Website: bh-photo
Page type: billing-address
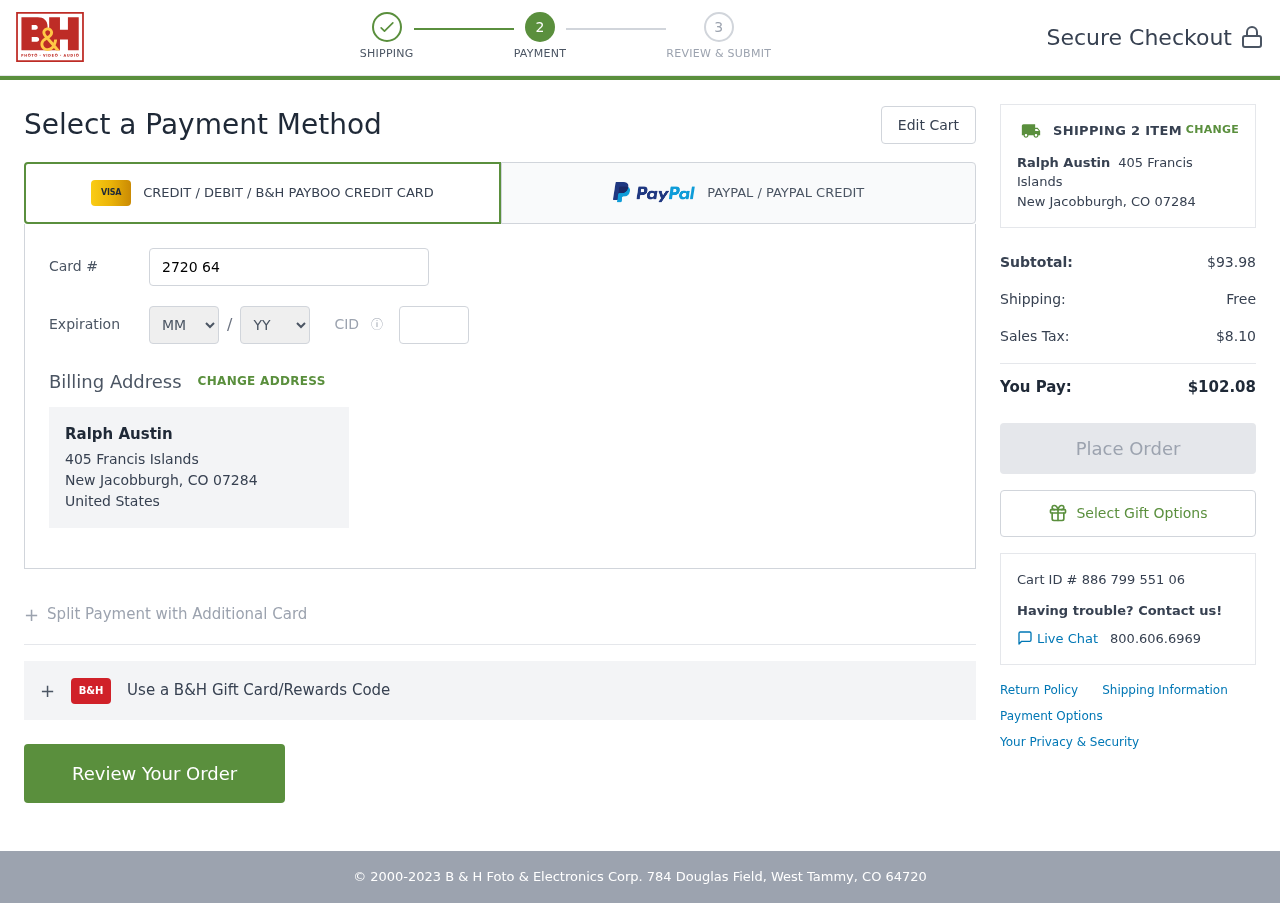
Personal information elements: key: PII_CARD_CVV
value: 837
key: PII_CARD_EXPIRY_MONTH
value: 10
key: PII_CARD_EXPIRY_YEAR
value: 27
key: PII_CARD_NUMBER
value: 2720 6489 4375 8475
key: PII_CITY_STATE_ZIP
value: New Jacobburgh, CO 07284
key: PII_COUNTRY
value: United States
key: PII_FULLNAME
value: Ralph Austin
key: PII_STREET
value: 405 Francis Islands
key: PII_FULLNAME2
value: Ralph Austin
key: PII_STREET2
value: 405 Francis Islands
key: PII_CITY_STATE_ZIP2
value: New Jacobburgh, CO 07284
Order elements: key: ORDER_NUM_ITEMS
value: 2
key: ORDER_SUBTOTAL
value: $93.98
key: ORDER_SHIPPING_COST
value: Free
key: ORDER_TAX
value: $8.10
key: ORDER_TOTAL
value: $102.08
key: ORDER_ID
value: Cart ID # 886 799 551 06